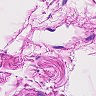
Metastatic tissue present: no